Question: I am currently working to create an interactive time-tracking line which passes through the curve along X-axis.
I have been able to code that using Animation from Matplotlib, but have been only able to make the line move (i.e., ).
'''
import numpy as np
import csv
import csv_splitter
import matplotlib
import matplotlib.pyplot as plt
from matplotlib import animation
import matplotlib.colors as cm
from scipy import interpolate
from scipy import ndimage
from PIL import Image
import cv2
import os
plt.rcParams['animation.ffmpeg_path'] = unicode ('C:/FFMPEG/bin/ffmpeg.exe')
with open('C:/Users/j/Desktop/Force.csv','r') as input, open('C:/Users/j/Desktop/Op.csv', 'w') as output:
try:
read = csv.reader(input)
for r in read:
non_blank = (line for line in input if line.strip())
for i in range(17):
next(read)
output.writelines(non_blank)
finally:
print("Done!")
data_orig = np.genfromtxt('C:/Users/jkspu/Desktop/Op.csv', dtype =int, delimiter = ",")
fig = plt.figure()
X = data_orig[412:524,1]
Y1 = data_orig[412:524,4]
Y2 = data_orig[412:524,3]
Y3 = data_orig[412:524,2]
plt.plot(X, Y1, 'r--', X, Y2, 'b--', X, Y3, 'g--')
plt.xlabel('Time -----> (ms)')
plt.ylabel('Force Data -----> (N)')
X_MIN = 2055
X_MAX = 2615
Y_MIN = -300
Y_MAX = 1500
X_VALS = range(X_MIN, X_MAX+1);
def update_line(num, line):
i = X_VALS[num]
line.set_data( [i, i], [Y_MIN, Y_MAX])
return line,
l , v = plt.plot(2055, -200, 2615, 1200, linewidth=2, color= 'gold')
anim = animation.FuncAnimation(fig, update_line, len(X_VALS), fargs=(l, ), interval=15, blit=True, repeat=False)
print(update_line)
FFwriter = animation.FFMpegWriter(fps=30, extra_args=['-vcodec', 'libx264'])
anim.save('basic_animation.mp4', writer = FFwriter)
plt.show()
'''
I would be interested to make the time-tracking line interactive as well as it to move (remain animated). For this purpose, I am trying to use Pyqtgraph (hoping to find an interactive solution).
The code I have used is this (but I don't know how to plug in the matplotlib animation in this code):
'''
import numpy as np
import csv
import csv_splitter
import cv2
import os
from pyqtgraph.Qt import QtGui, QtCore
import numpy as np
import pyqtgraph as pg
app = QtGui.QApplication([])
with open('C:/Users/j/Desktop/Force.csv','r') as input, open('C:/Users/j/Desktop/Op.csv', 'w') as output:
try:
read = csv.reader(input)
for r in read:
non_blank = (line for line in input if line.strip())
for i in range(17):
next(read)
output.writelines(non_blank)
finally:
print("Done!")
data_orig = np.genfromtxt('C:/Users/j/Desktop/Op.csv', dtype =int, delimiter = ",")
win = pg.GraphicsWindow(title="Plot")
win.resize(1000, 600)
win.setWindowTitle('First_Plot')
p1 = win.addPlot(title="Parametric, grid enabled")
X = data_orig[412:524,1]
Y1 = data_orig[412:524,4]
Y2 = data_orig[412:524,3]
Y3 = data_orig[412:524,2]
p1.plot(X, Y1, pen = 'r')
p1.plot(X, Y2, pen = 'b')
fig = p1.plot(X, Y3, pen = 'g')
p1.setLabel('left', "Y Axis", units = 'N')
p1.setLabel('bottom', "X Axis", units = 'ms')
if __name__ == '__main__':
import sys
if (sys.flags.interactive != 1) or not hasattr(QtCore, 'PYQT_VERSION'):
QtGui.QApplication.instance().exec_()
'''
A picture of how I would ideally be looking forward to:

May I kindly ask some expertise in having an animated line (+ interactive as well) in Pyqtgraph?
I hope I could be clear, if not please kindly let me know, thanks!
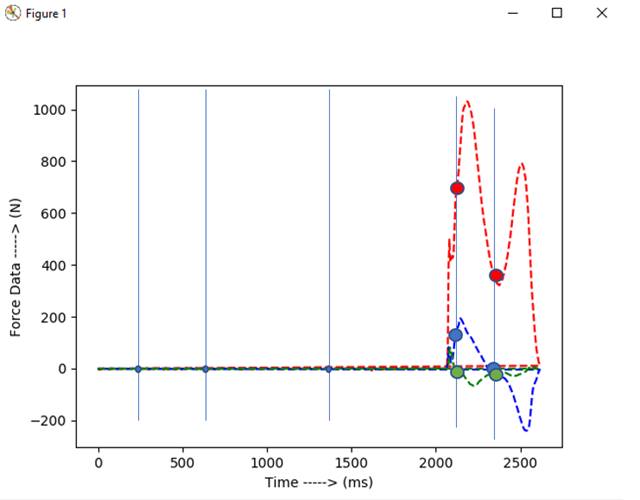
Answer: I guess you want to be able to:
1) Add a vertical line that the user can drag. For that, try
'''
vline = p1.addLine(x=0, movable=True)
'''
2) Draw markers wherever the vertical line intersects your plot curves. You can do this manually by connecting to a signal that is emitted whenever the line moves:
'''
def update(line):
x = line.value()
# find and plot intersection points
vline.sigPositionChanged.connect(update)
'''